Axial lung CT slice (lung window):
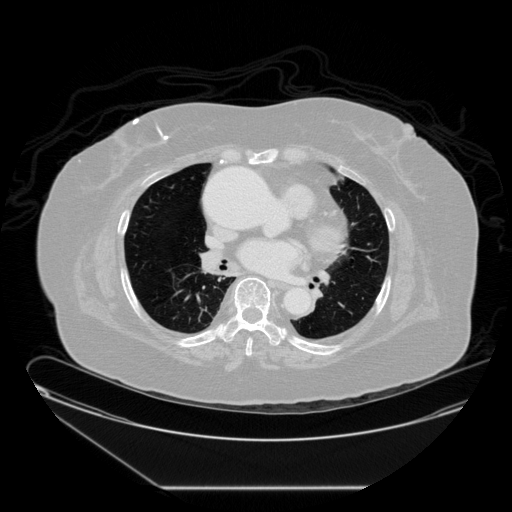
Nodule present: no